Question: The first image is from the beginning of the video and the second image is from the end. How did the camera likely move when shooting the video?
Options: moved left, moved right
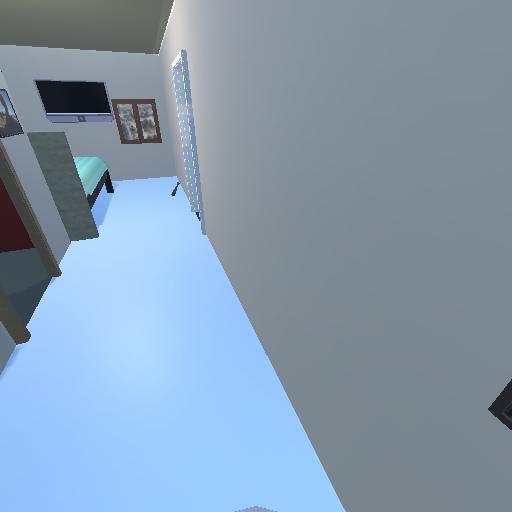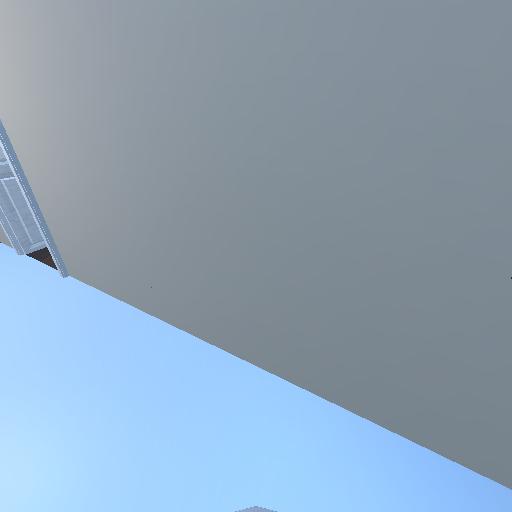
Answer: moved left